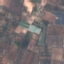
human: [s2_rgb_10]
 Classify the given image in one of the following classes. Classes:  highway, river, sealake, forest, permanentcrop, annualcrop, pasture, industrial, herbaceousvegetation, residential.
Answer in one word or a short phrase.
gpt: PermanentCrop